Field crop: maize
Growth stage: 2
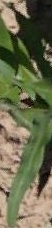
Species: maize